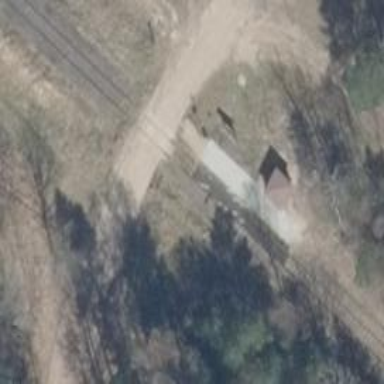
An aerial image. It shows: Level crossing along the railway.